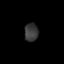
Tissue: prostate
Cell type: T cells
Senescence score: 0.3435
Nuclear area (px): 246
Mean DAPI intensity: 56.634